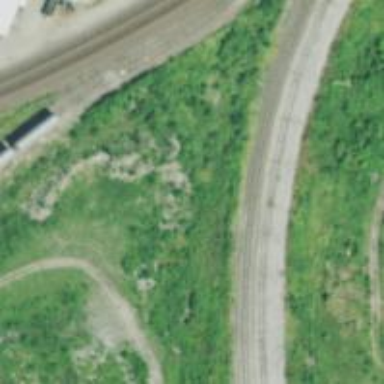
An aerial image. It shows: Railway track.